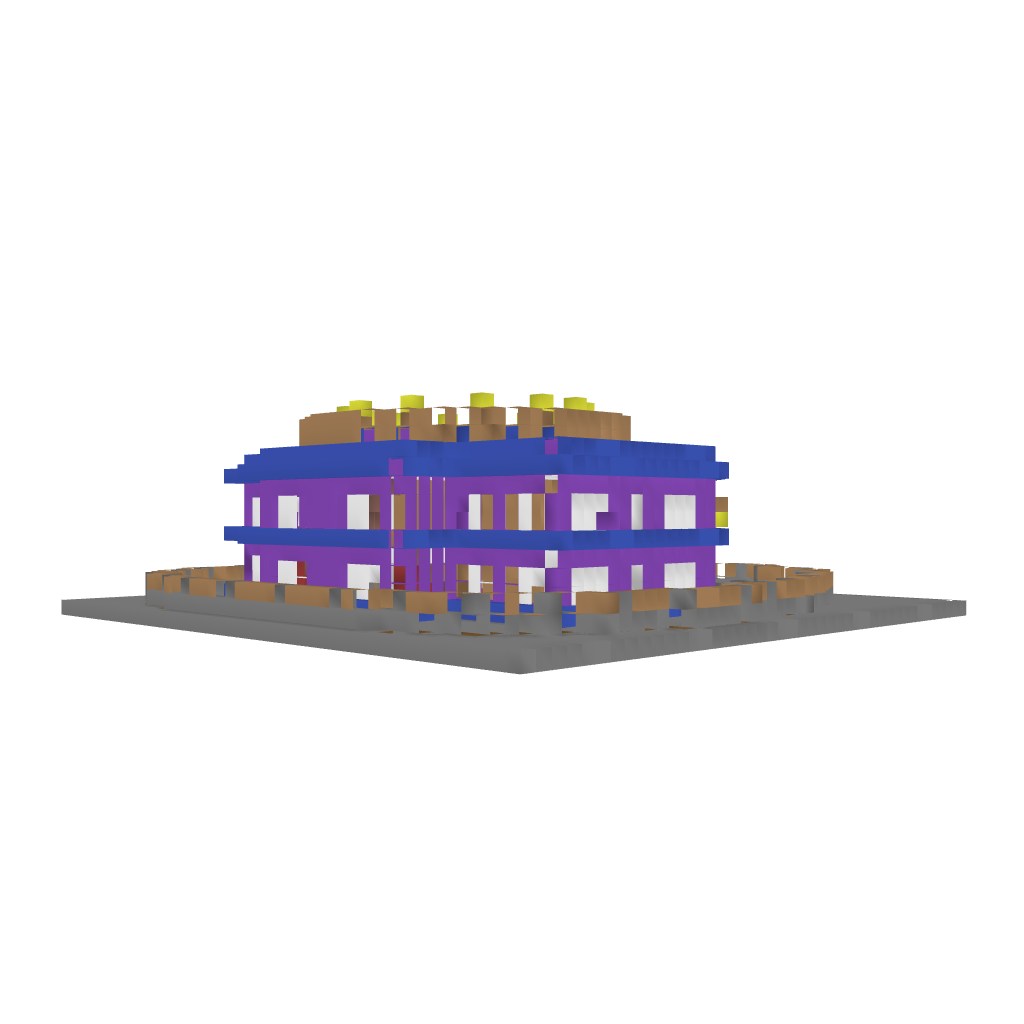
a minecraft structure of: Lapis Fortress good quality